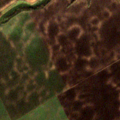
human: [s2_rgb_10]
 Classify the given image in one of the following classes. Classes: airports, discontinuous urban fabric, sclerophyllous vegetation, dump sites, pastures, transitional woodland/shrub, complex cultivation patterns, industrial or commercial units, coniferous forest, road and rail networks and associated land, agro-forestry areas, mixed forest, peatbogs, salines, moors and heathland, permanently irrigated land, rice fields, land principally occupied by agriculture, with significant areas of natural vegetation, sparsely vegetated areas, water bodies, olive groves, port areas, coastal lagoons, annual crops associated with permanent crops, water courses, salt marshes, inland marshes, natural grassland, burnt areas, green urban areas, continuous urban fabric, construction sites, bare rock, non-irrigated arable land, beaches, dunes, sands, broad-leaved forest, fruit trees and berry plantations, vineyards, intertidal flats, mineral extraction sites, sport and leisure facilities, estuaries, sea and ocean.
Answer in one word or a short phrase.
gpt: non-irrigated arable land, transitional woodland/shrub